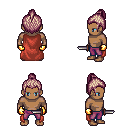
a pixel art fantasy rpg character, male body template, human, dark skin, maroon cape, magenta pants, white blonde short topknot hairstyle, gold gloves, dagger, four views (front, back, left, right), 2x2 character sprite sheet, small pixel art, hard edges, no anti-aliasing